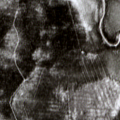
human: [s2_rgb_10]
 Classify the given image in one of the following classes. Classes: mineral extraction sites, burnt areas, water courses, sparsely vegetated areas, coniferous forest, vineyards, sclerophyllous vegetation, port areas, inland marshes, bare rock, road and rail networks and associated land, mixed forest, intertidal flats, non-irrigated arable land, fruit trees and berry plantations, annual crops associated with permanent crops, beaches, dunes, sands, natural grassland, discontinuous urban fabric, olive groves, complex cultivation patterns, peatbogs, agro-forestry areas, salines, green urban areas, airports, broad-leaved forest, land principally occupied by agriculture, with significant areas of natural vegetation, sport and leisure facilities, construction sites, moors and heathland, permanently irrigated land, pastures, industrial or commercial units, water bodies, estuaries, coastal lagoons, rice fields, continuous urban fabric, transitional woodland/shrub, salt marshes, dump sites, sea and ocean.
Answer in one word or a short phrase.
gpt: coniferous forest, mixed forest